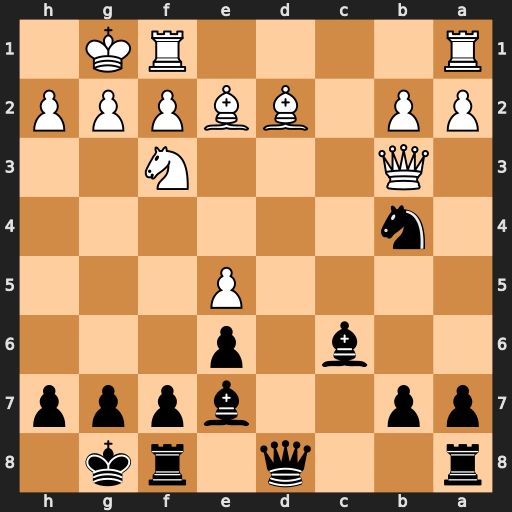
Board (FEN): r2q1rk1/pp2bppp/2b1p3/4P3/1n6/1Q3N2/PP1BBPPP/R4RK1
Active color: b
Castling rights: -
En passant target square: -
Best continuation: Bxf3 Bxf3 Qxd2